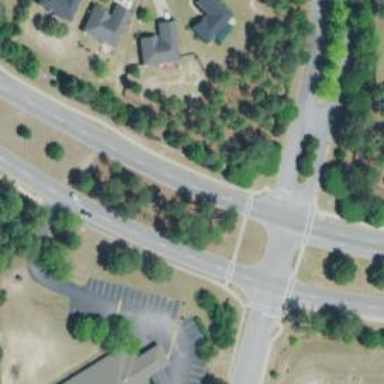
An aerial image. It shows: Marked crossing on the road.